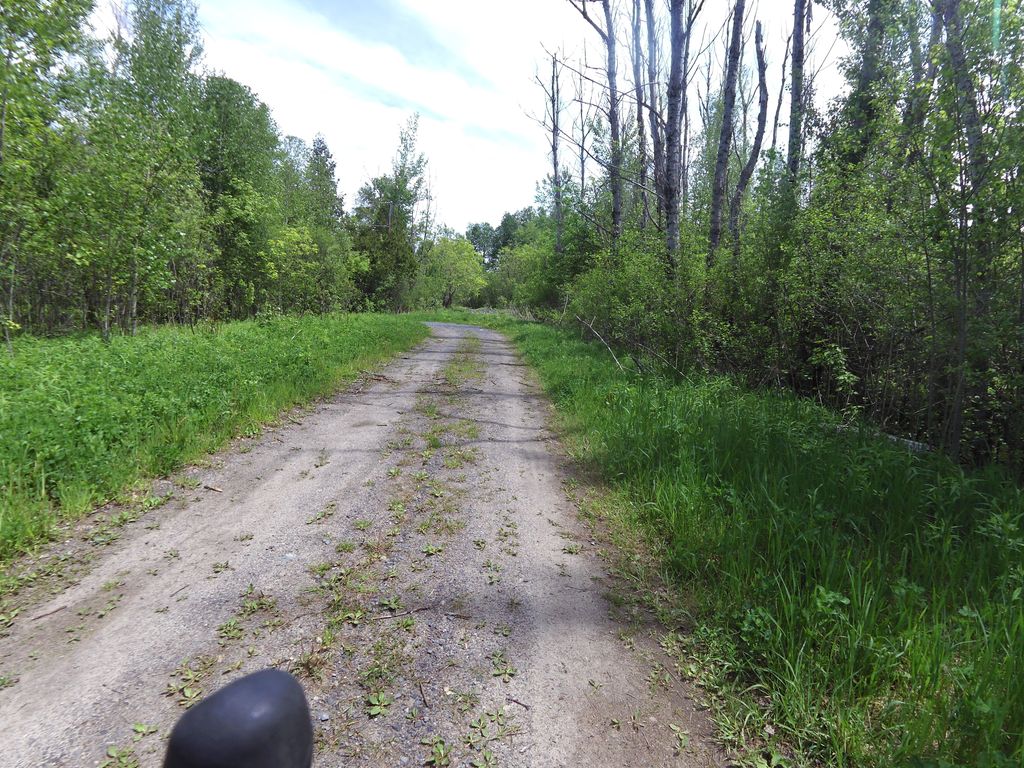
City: ottawa-gatineau